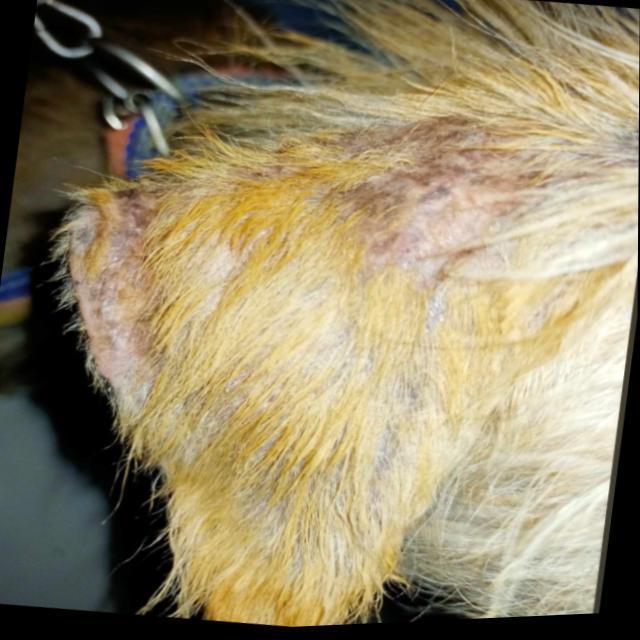
Canine demodicosis (Demodex mange) — caused by Demodex canis mites. Presents with alopecia, follicular papules, pustules, and comedones. Often localized on face and forelimbs.